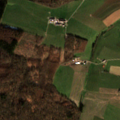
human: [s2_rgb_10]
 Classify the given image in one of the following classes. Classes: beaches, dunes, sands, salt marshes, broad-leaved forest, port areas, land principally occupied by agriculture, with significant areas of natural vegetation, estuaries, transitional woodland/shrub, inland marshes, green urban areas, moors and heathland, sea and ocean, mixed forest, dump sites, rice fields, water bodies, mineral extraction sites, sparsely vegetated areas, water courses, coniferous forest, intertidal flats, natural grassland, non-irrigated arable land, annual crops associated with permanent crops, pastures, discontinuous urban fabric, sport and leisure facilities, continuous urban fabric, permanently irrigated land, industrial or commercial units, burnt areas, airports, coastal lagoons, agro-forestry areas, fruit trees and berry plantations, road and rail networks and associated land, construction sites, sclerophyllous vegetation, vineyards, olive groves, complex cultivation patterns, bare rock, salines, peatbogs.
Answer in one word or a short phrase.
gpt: pastures, complex cultivation patterns, broad-leaved forest, coniferous forest, mixed forest